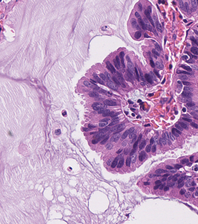
Tumor epithelial tissue: yes
Tumor-associated stroma tissue: yes
Normal tissue: no